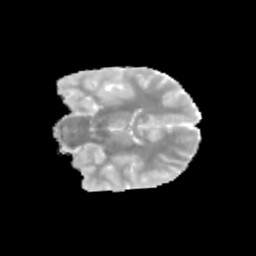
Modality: MD
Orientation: coronal
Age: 9
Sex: male
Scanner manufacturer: siemens
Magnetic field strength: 3 T
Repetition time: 3.8 s
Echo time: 0.07 s